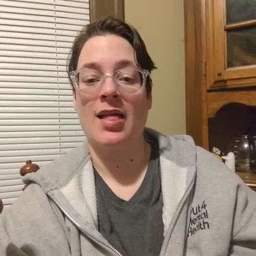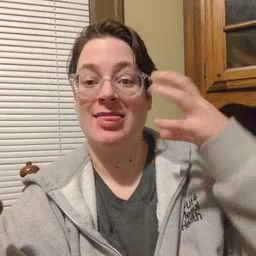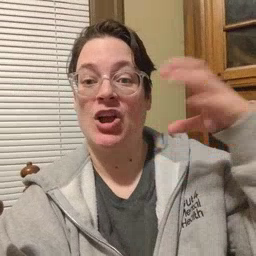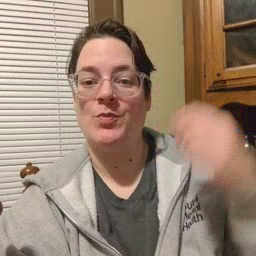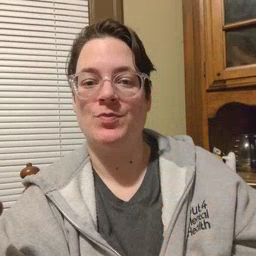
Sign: cloud